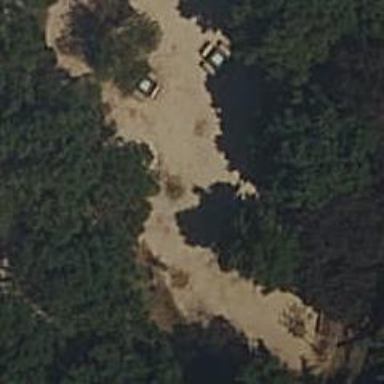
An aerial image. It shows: Picnic table located in leisure land area.